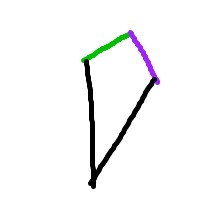
Shape: kite